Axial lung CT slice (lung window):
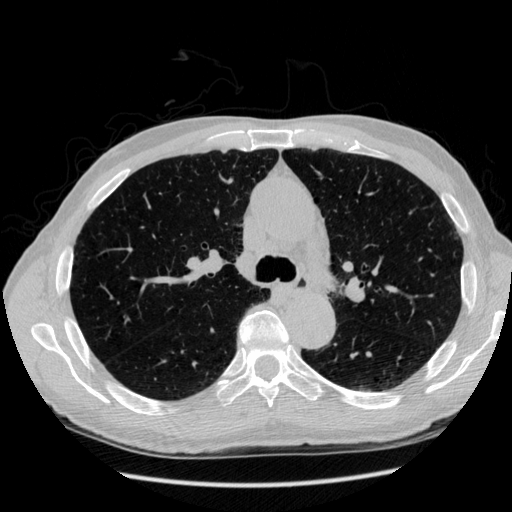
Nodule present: no